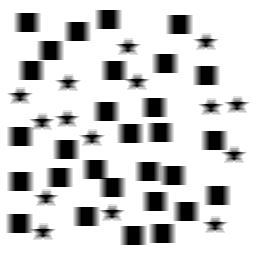
Squares: 29
Triangles: 0
Stars: 15
Total shapes: 44